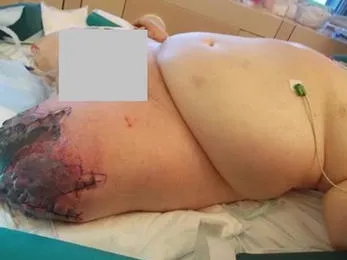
Status post recent amputation of the right leg; ongoing necrosis of the left leg despite amputation 5 days before.
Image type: medical_photograph (other_medical_photograph)